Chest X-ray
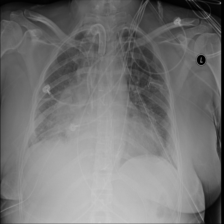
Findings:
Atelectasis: negative
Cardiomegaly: negative
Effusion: negative
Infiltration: negative
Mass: negative
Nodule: negative
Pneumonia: negative
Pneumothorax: negative
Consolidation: negative
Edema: negative
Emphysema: negative
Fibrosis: negative
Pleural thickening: negative
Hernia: negative